Question: For various reasons I'm having to dynamically create a 'RadioButtonList' in a column of my GridView.
The grid presents the user with a bunch of data on which they have to leave a comment and make a decision on one of 3 radio options:

Naturally, there are a number of rows on the grid. And the way this is to work is the user makes comments and decisions on the items before saving to the database.
This screen is to be used multiple times, so the radio buttons have to reflect the value that's stored in the database.
Everything works apart from one thing: the radio buttons are always being reset to their initial state (value = 1) because the grid and the controls are being re-created on postback.
Here's the working code, some of it redacted/edited...
'''
protected void TheGridView_RowDataBound(object sender, GridViewRowEventArgs e)
{
if (e.Row.RowType == DataControlRowType.DataRow)
{
[...]
foreach (DataControlFieldCell dc in e.Row.Cells)
{
switch (dc.ContainingField.ToString())
{
[...]
case (_ColReview):
int status = int.Parse(dc.Text);
if (status == 0)
{
dc.Text = "Not sent for review";
}
else
{
var comment = new TextBox();
comment.ID = "ReviewCommentTextBox";
comment.CssClass = "form-control";
comment.Width = 290;
dc.Controls.Add(comment);
var radioButtons = new RadioButtonList();
var rb = new ListItem();
if (status == 2) rb.Selected = true;
rb.Value = "2";
rb.Text = "Yes, Add to Watch List";
radioButtons.Items.Add(rb);
rb = new ListItem();
if (status == 3) rb.Selected = true;
rb.Value = "3";
rb.Text = "No, do not add to Watch List";
radioButtons.Items.Add(rb);
rb = new ListItem();
//initial value in database is 1, hence this will be initially selected
if (status == 1) rb.Selected = true;
rb.Value = "1";
rb.Text = "Skip: no decision";
radioButtons.ID = "RowRadioButtonList";
radioButtons.Items.Add(rb);
dc.Controls.Add(radioButtons);
}
break;
}
}
}
}
protected void BulkupdateLinkButton_Click(object sender, EventArgs e)
{
foreach(GridViewRow gvr in TheGridView.Rows)
{
[...]
int radioItemValue = 0;
foreach (DataControlFieldCell dc in gvr.Cells)
{
string cellName = dc.ContainingField.ToString();
string cellText = dc.Text;
switch(cellName)
{
[...]
case (_ColReview):
TextBox tb = (TextBox)gvr.FindControl("ReviewCommentTextBox");
comment = tb.Text;
RadioButtonList rbl = (RadioButtonList)gvr.FindControl("RowRadioButtonList");
foreach(ListItem li in rbl.Items)
{
//Issue arrives here: selected item is reset on postback, value is always 1
if (li.Selected)
{
radioItemValue = ToolBox.ConvertToInt(li.Value);
}
}
break;
}
}
if (!string.IsNullOrEmpty(comment) && (radioItemValue > 0))
{
if (radioItemValue != 1) // 1 = pending/skip
{
//code to add update the record and save the comment
[...]
}
}
}
}
'''
Now I can get around this by using a 'HiddenField' in each row and setting up some JavaScript/JQuery to record the chosen RadioButton but I can't help but think I'm missing a trick here? Can anyone offer up a better/neater solution?
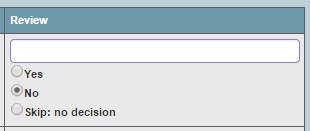
Answer: To restore a 'RadioButtonList' to the saved selected value I believe you need to set the 'RadioButtonList.SelectedIndex' property of the list, not the Selected property of the ListItem